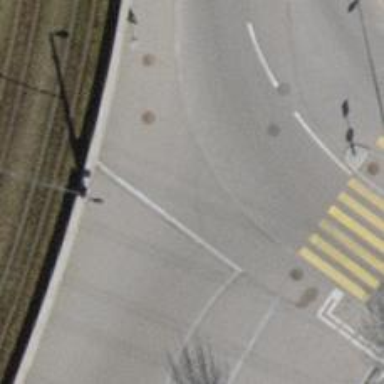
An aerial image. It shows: Unmarked crossing with traffic calming table.